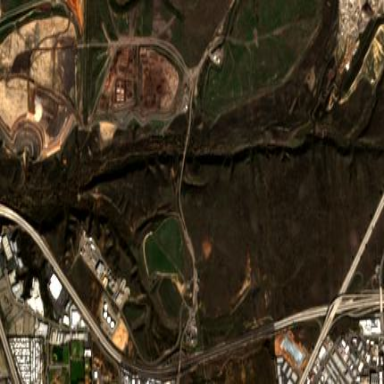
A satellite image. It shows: Landfill area.